Interaction volume radius: 10 \u00c5
Interaction volume height: 15 \u00c5
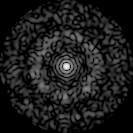
Disorder parameter: 0.8589